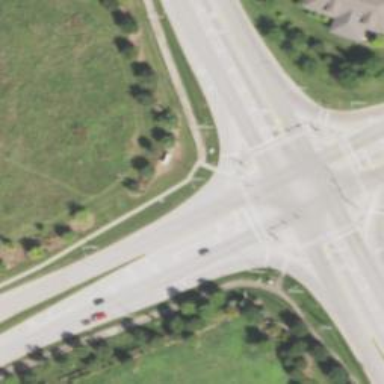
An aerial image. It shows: Crossing on the cycleway.